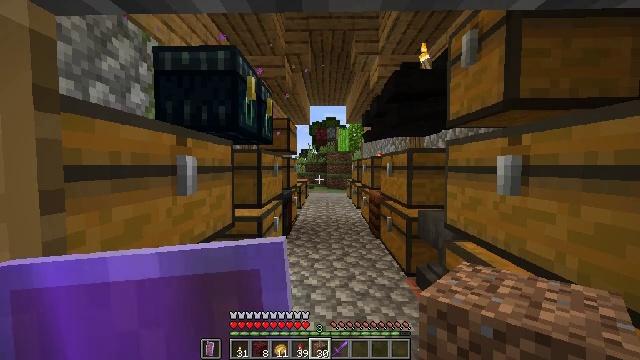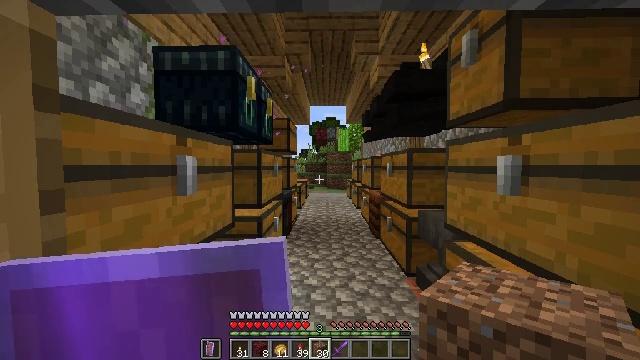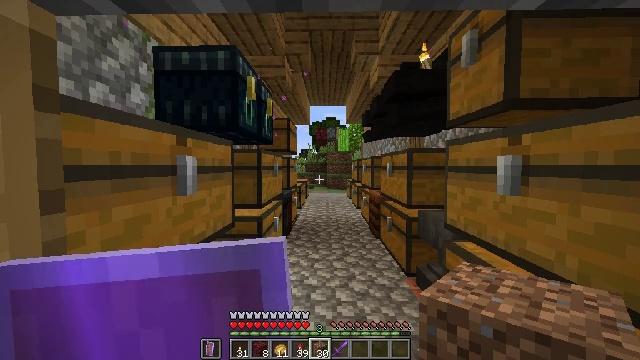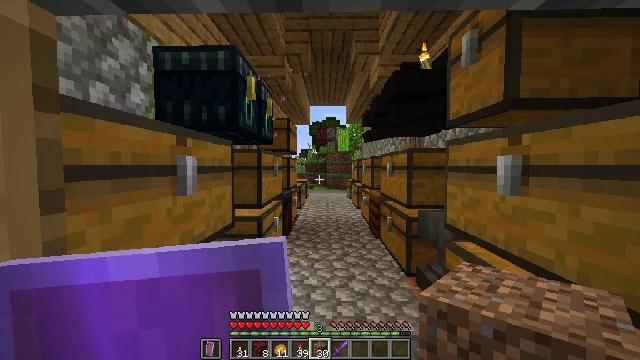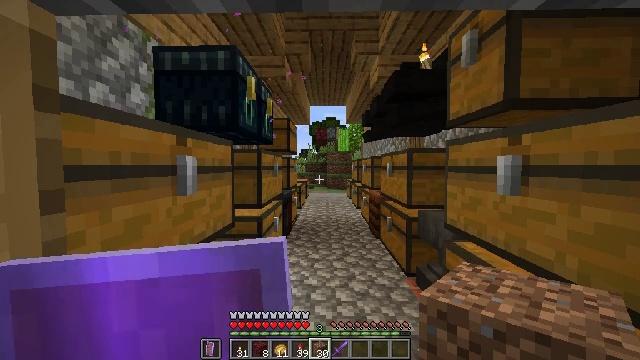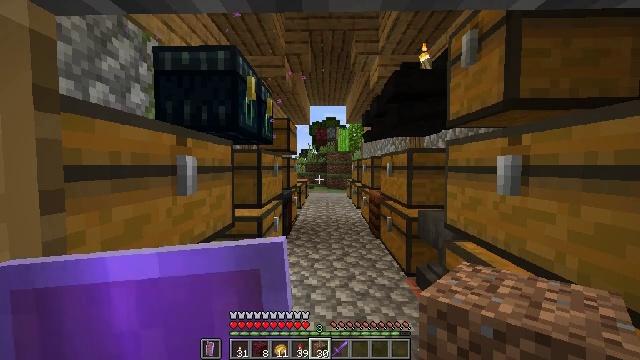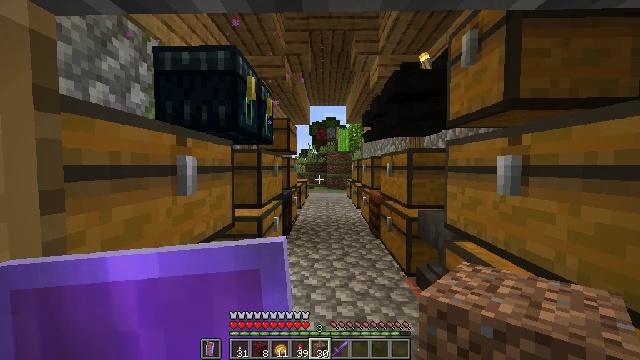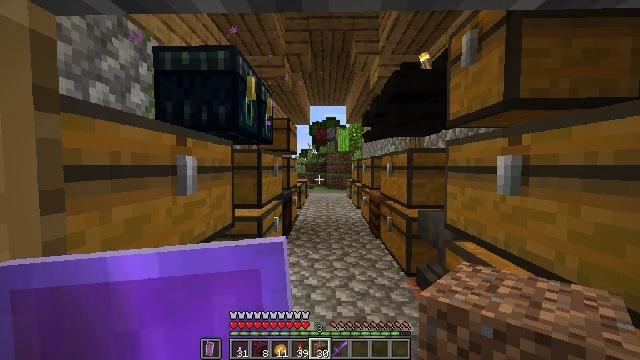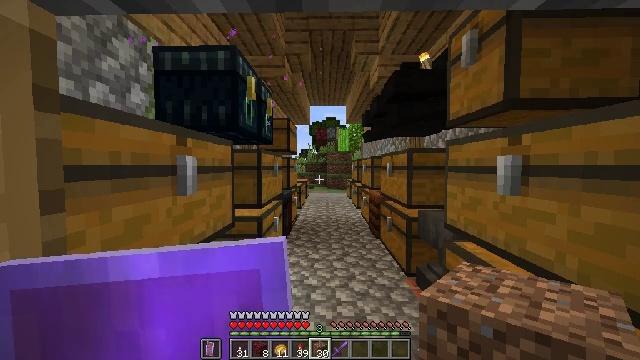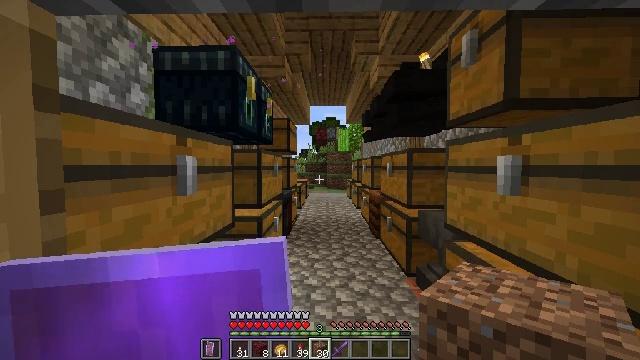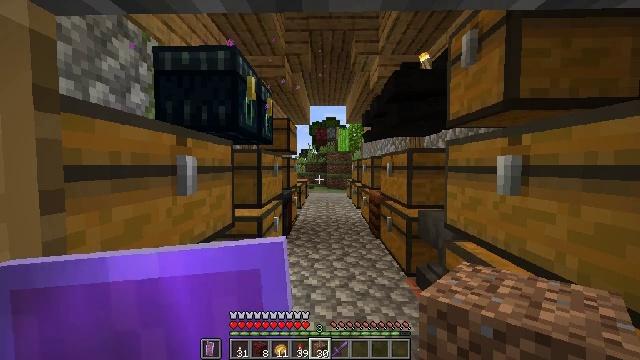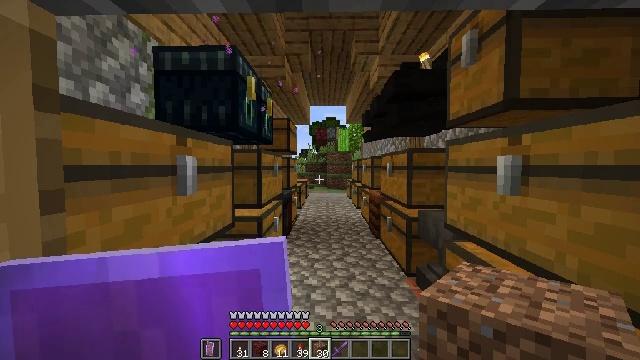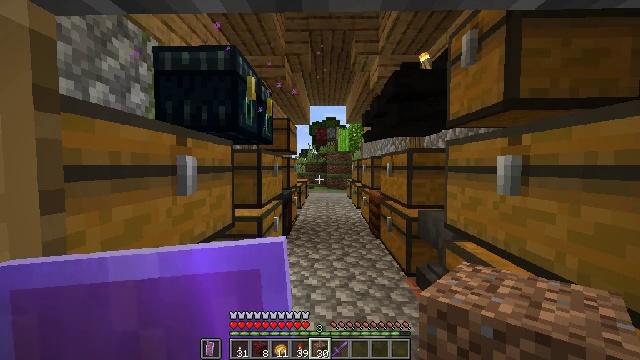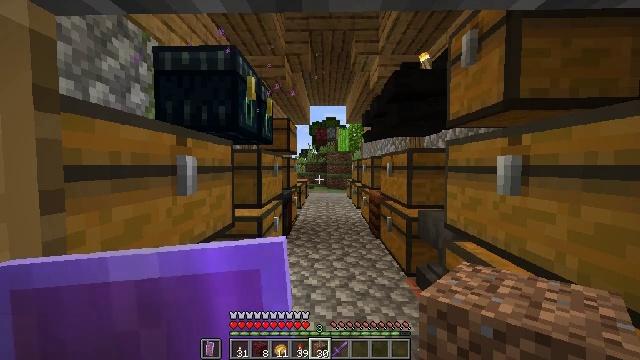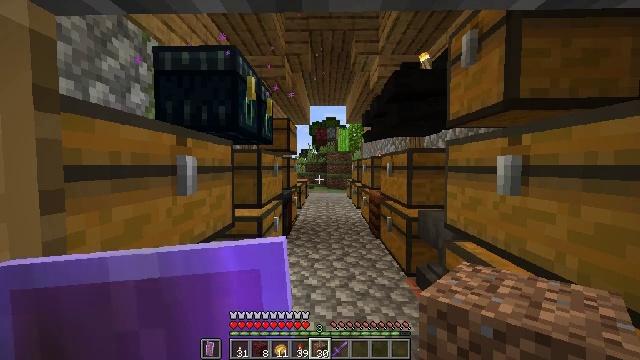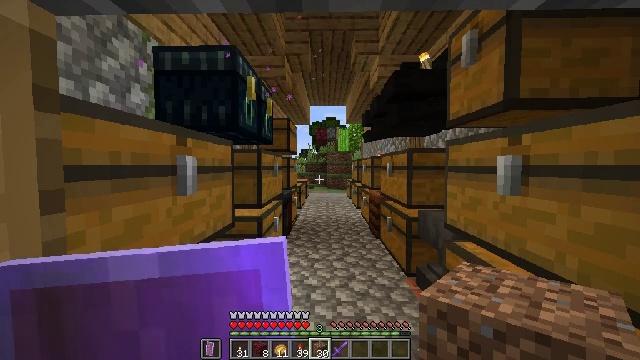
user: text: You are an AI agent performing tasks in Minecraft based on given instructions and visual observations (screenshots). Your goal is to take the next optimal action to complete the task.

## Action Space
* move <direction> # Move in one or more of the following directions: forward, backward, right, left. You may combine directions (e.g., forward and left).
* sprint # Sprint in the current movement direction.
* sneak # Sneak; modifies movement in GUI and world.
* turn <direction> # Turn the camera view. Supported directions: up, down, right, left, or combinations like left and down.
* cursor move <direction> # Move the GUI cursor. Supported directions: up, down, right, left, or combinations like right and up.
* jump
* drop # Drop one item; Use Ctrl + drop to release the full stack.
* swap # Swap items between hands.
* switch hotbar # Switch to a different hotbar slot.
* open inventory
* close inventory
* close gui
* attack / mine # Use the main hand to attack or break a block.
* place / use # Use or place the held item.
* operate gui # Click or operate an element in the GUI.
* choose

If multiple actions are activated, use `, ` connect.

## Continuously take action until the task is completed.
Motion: motion action
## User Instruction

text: Break the white banner to remove it.
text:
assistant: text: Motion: no_op
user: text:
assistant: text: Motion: no_op
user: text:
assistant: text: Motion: no_op
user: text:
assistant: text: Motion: no_op
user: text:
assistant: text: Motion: no_op
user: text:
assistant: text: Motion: no_op
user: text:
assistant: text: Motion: no_op
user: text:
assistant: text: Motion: no_op
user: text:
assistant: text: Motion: no_op
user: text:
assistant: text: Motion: no_op
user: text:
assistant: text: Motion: no_op
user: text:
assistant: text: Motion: no_op
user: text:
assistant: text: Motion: no_op
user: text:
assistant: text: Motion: no_op
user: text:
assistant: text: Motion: no_op
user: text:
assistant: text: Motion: no_op
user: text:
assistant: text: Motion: no_op
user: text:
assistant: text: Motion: no_op
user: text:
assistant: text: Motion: no_op
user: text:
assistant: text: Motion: no_op
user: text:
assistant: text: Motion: no_op
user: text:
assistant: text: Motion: no_op
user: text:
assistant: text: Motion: no_op
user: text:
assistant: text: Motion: no_op
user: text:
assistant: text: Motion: no_op
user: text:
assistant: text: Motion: no_op
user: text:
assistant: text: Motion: no_op
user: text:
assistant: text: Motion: no_op
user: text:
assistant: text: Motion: no_op
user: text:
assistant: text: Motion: no_op